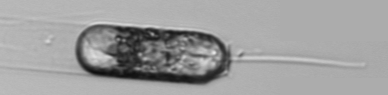
Label: Ditylum_brightwellii